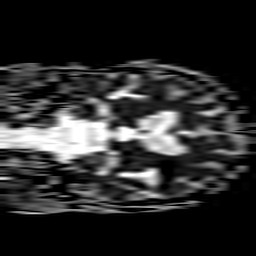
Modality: ADC
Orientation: coronal
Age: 75
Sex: male
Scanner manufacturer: philips
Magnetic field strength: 3 T
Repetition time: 3.344 s
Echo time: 0.076 s